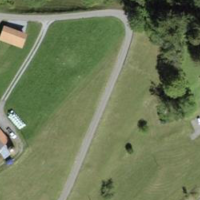
EUNIS habitat code: 24
Species observed at this site:
Prunus spinosa